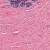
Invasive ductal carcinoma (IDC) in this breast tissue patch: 0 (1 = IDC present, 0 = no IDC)